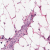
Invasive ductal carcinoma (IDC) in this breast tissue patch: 0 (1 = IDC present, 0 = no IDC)